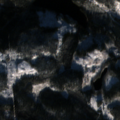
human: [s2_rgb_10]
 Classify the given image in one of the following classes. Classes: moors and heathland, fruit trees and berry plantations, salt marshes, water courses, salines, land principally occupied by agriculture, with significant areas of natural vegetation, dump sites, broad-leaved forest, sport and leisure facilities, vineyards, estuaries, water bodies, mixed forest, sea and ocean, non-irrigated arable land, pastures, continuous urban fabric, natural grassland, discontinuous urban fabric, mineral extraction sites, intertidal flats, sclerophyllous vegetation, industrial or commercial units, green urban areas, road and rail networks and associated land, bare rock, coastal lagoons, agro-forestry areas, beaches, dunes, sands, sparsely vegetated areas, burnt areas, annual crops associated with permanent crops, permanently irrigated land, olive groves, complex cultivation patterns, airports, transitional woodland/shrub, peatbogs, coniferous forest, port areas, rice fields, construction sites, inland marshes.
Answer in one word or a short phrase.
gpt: coniferous forest, mixed forest